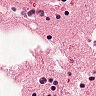
Metastatic tissue present: no